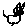
Label: cat